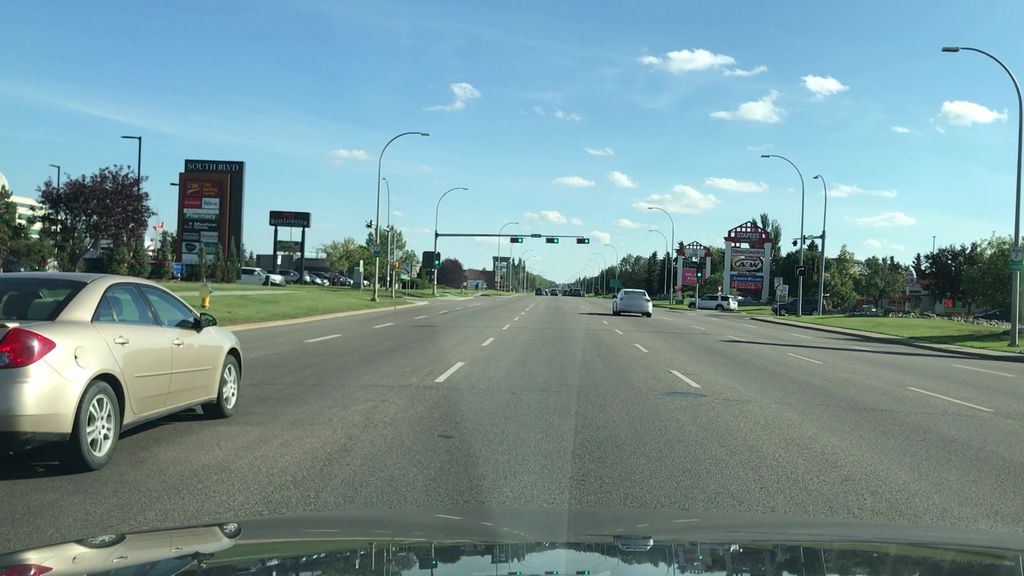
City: edmonton